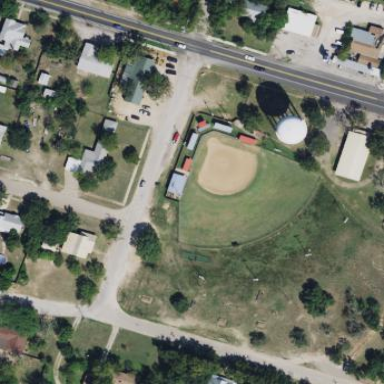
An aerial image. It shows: Baseball pitch for leisure land.